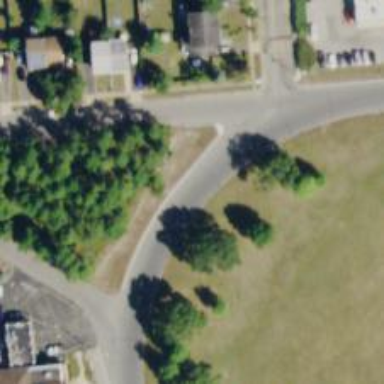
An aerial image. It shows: Circular junction with asphalt surface on trunk road.